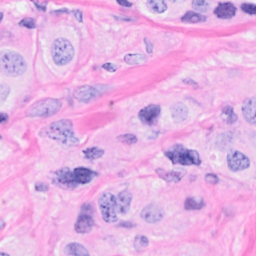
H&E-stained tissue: Breast